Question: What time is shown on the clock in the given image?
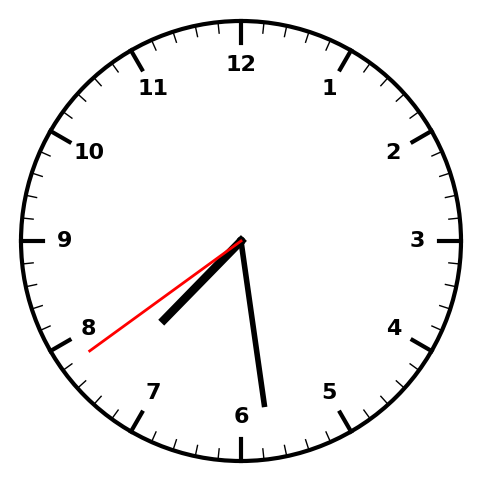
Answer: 07:28:39